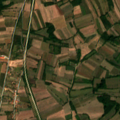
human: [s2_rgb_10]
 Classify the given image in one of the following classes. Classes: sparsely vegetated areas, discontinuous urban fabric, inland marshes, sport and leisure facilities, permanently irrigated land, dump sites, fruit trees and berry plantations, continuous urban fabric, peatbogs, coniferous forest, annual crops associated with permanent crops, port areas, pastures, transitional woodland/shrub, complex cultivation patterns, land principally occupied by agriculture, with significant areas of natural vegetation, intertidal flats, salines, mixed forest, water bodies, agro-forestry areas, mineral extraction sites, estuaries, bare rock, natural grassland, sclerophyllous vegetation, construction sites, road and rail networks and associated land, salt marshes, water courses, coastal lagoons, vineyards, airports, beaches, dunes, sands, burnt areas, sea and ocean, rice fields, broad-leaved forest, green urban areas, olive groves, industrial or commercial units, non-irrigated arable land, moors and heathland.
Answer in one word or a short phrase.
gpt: discontinuous urban fabric, complex cultivation patterns, land principally occupied by agriculture, with significant areas of natural vegetation